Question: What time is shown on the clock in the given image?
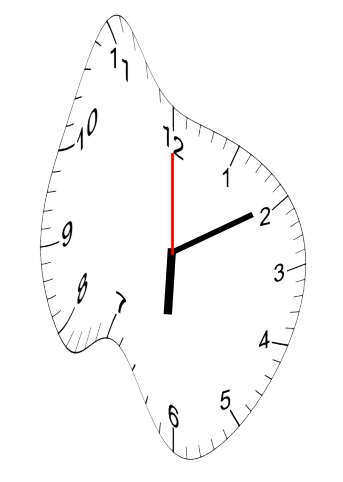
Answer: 06:10:00